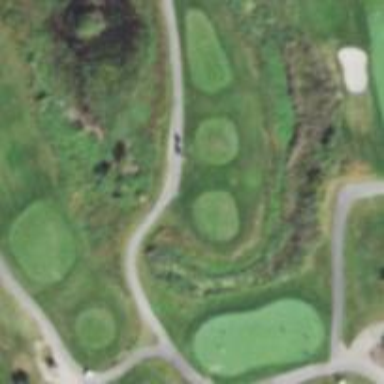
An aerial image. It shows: Path used for both walking and golf.